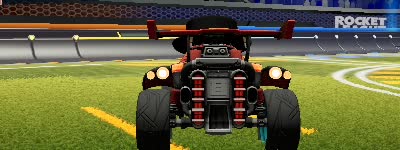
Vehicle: octane